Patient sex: M
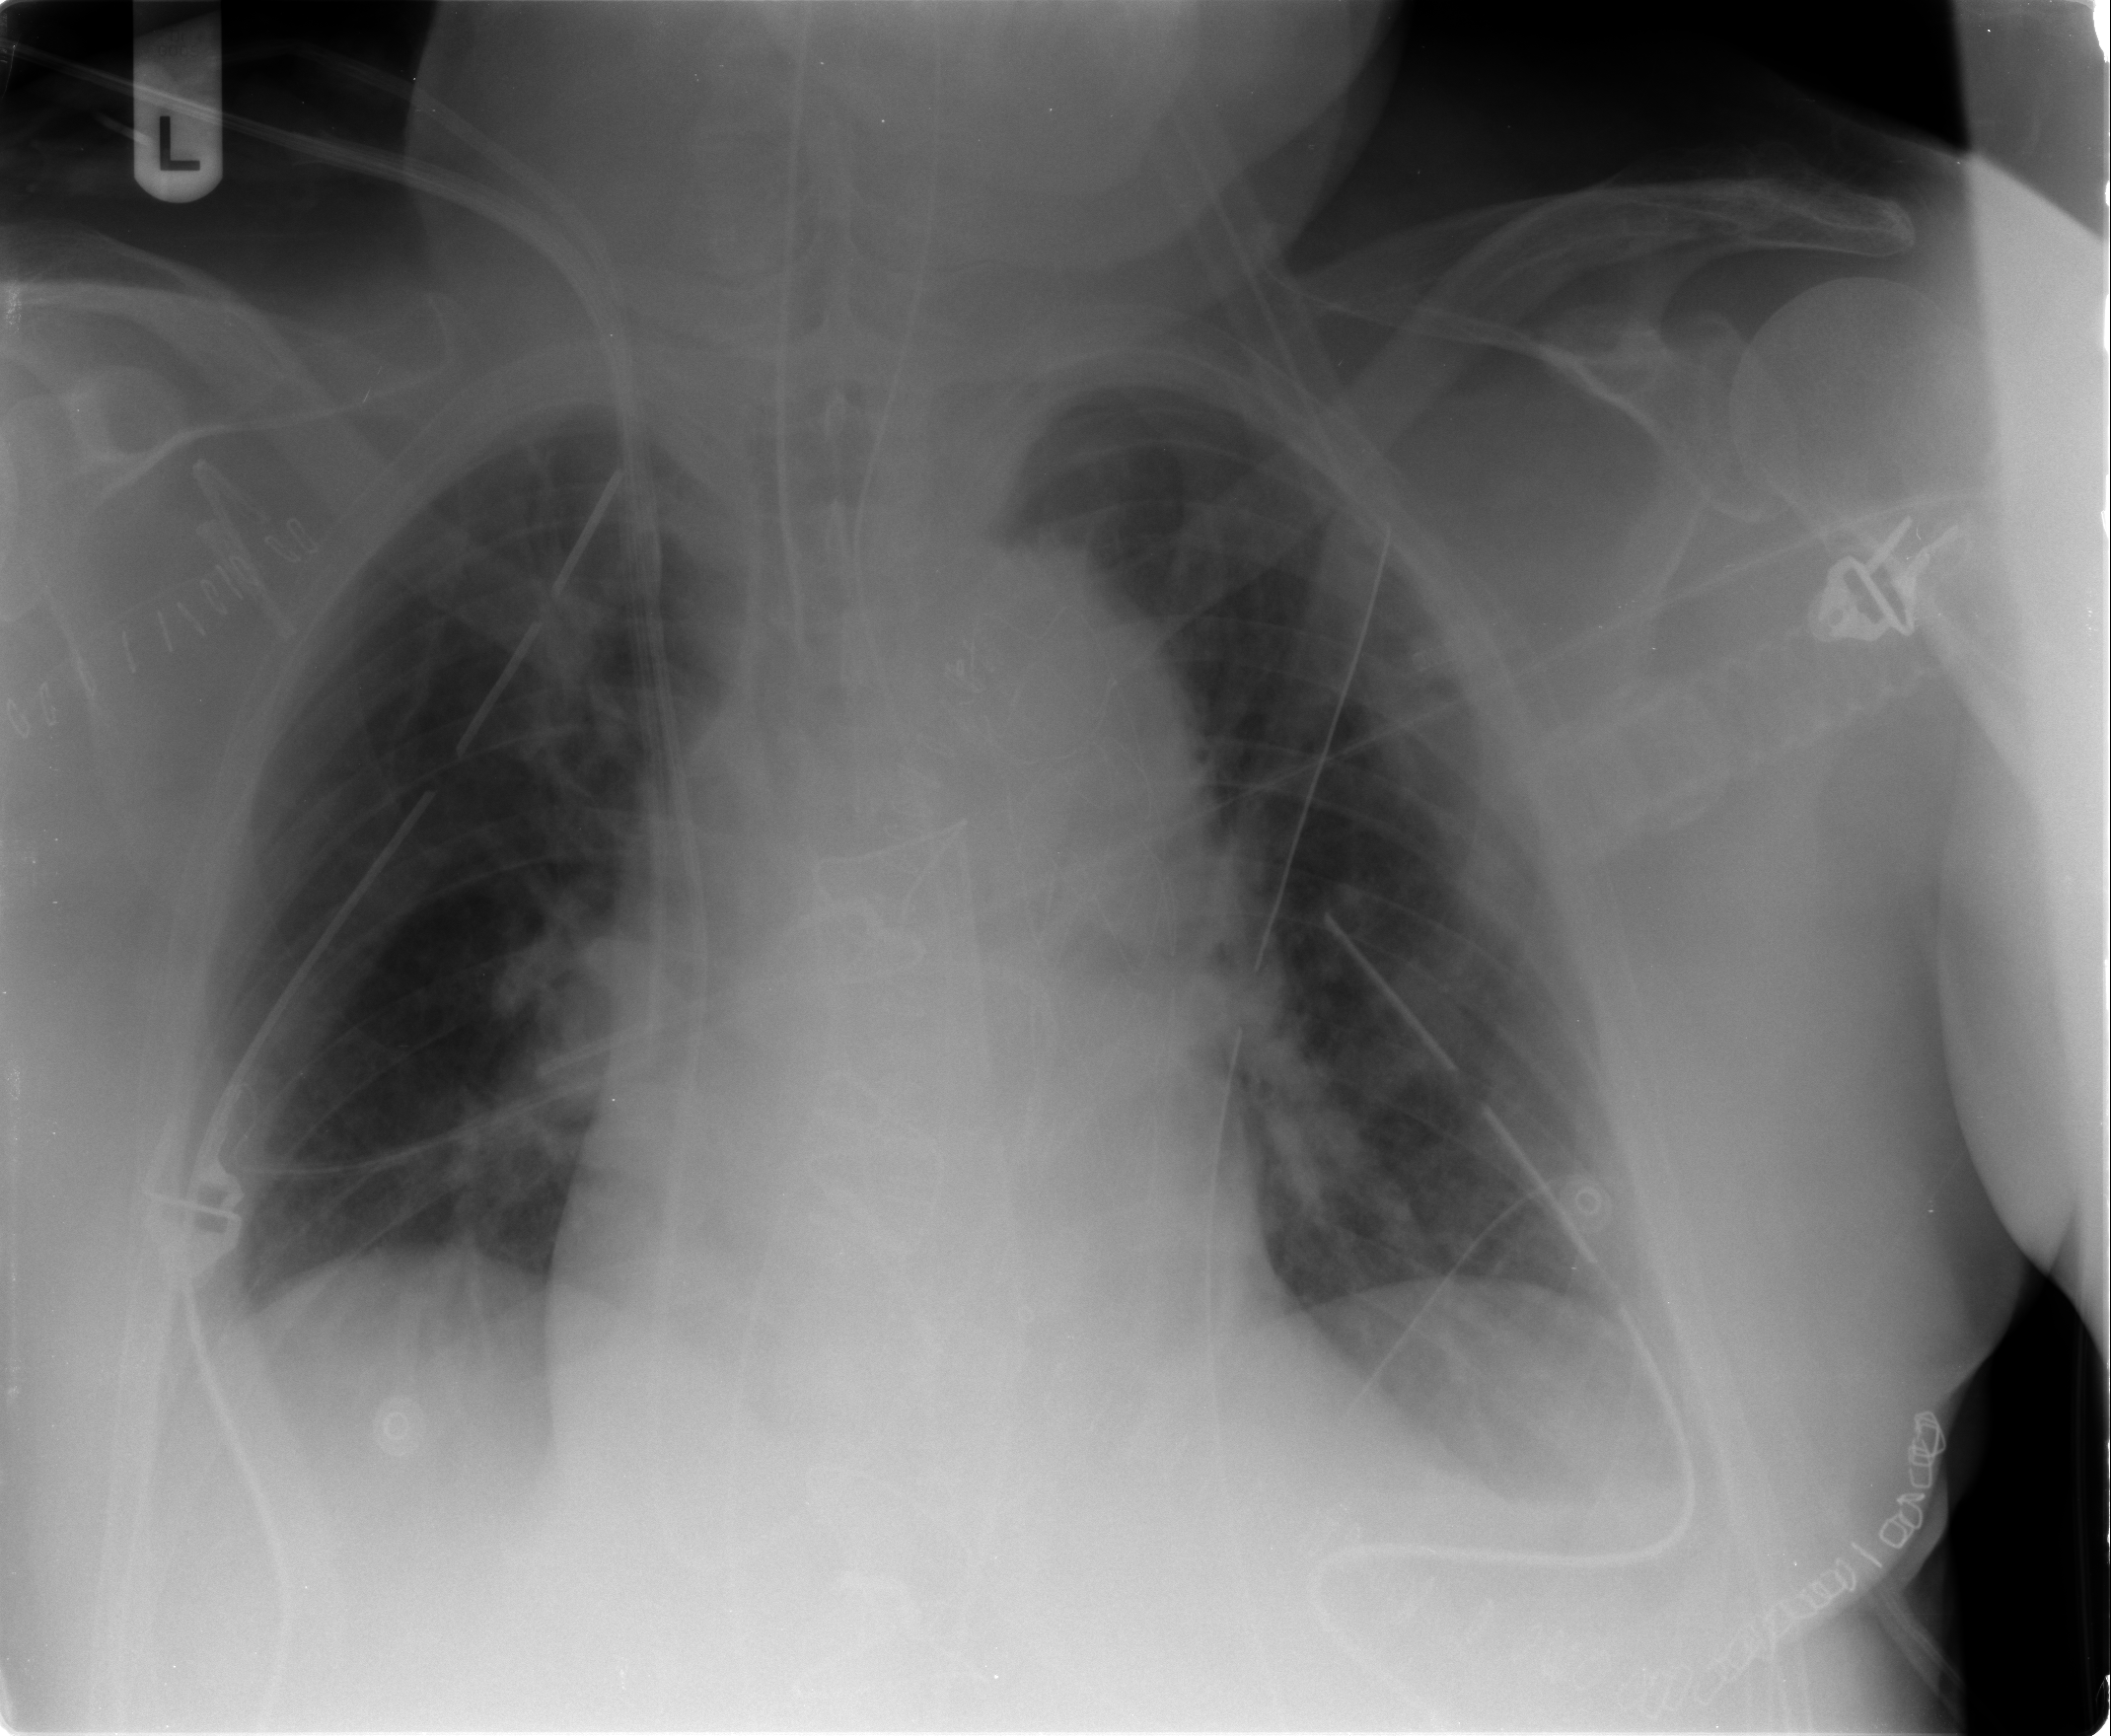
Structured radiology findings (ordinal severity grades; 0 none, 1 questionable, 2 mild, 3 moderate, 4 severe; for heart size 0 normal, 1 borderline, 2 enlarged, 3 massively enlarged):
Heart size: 2
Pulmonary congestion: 2
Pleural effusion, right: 0
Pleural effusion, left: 0
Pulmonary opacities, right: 0
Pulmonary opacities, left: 0
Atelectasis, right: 0
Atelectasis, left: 2